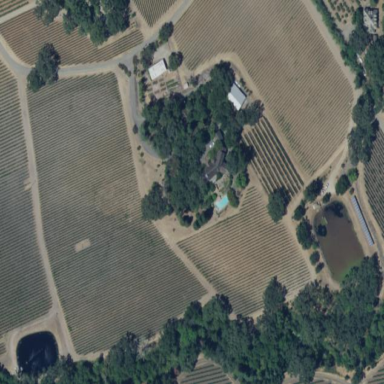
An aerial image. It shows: Vineyard with wine grapes as the crop.